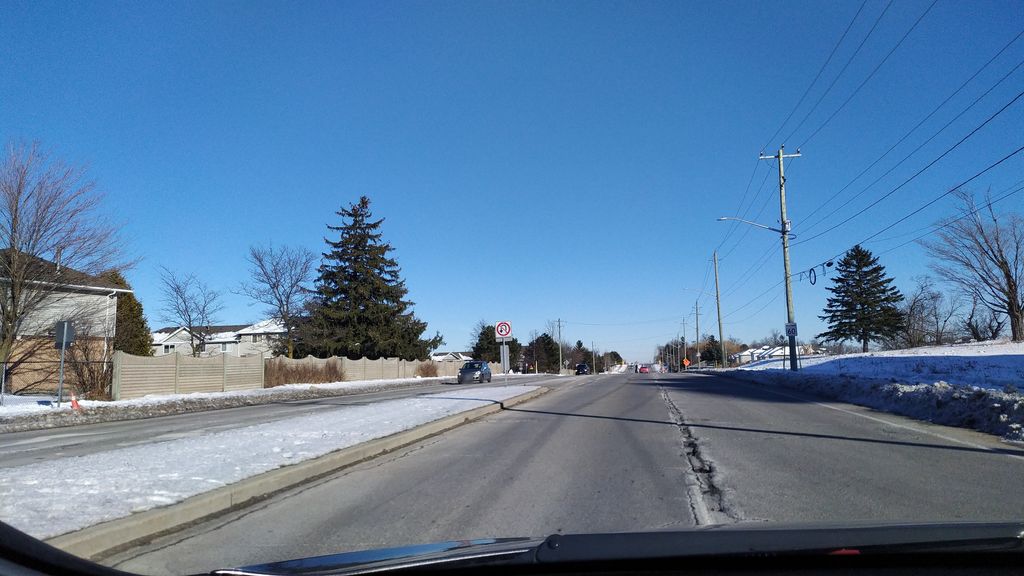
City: kitchener-waterloo